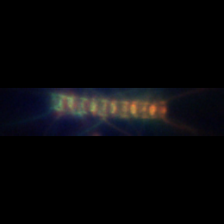
Taxon: Chaetoceros
Group: Diatoms